This grayscale image was formed by reshaping a rotor test-rig vibration snapshot into a 2-D grid. What is the most likely rotor condition (normal, misalignment, unbalance, looseness)?
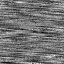
Answer: normal